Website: walmart
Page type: address-validator
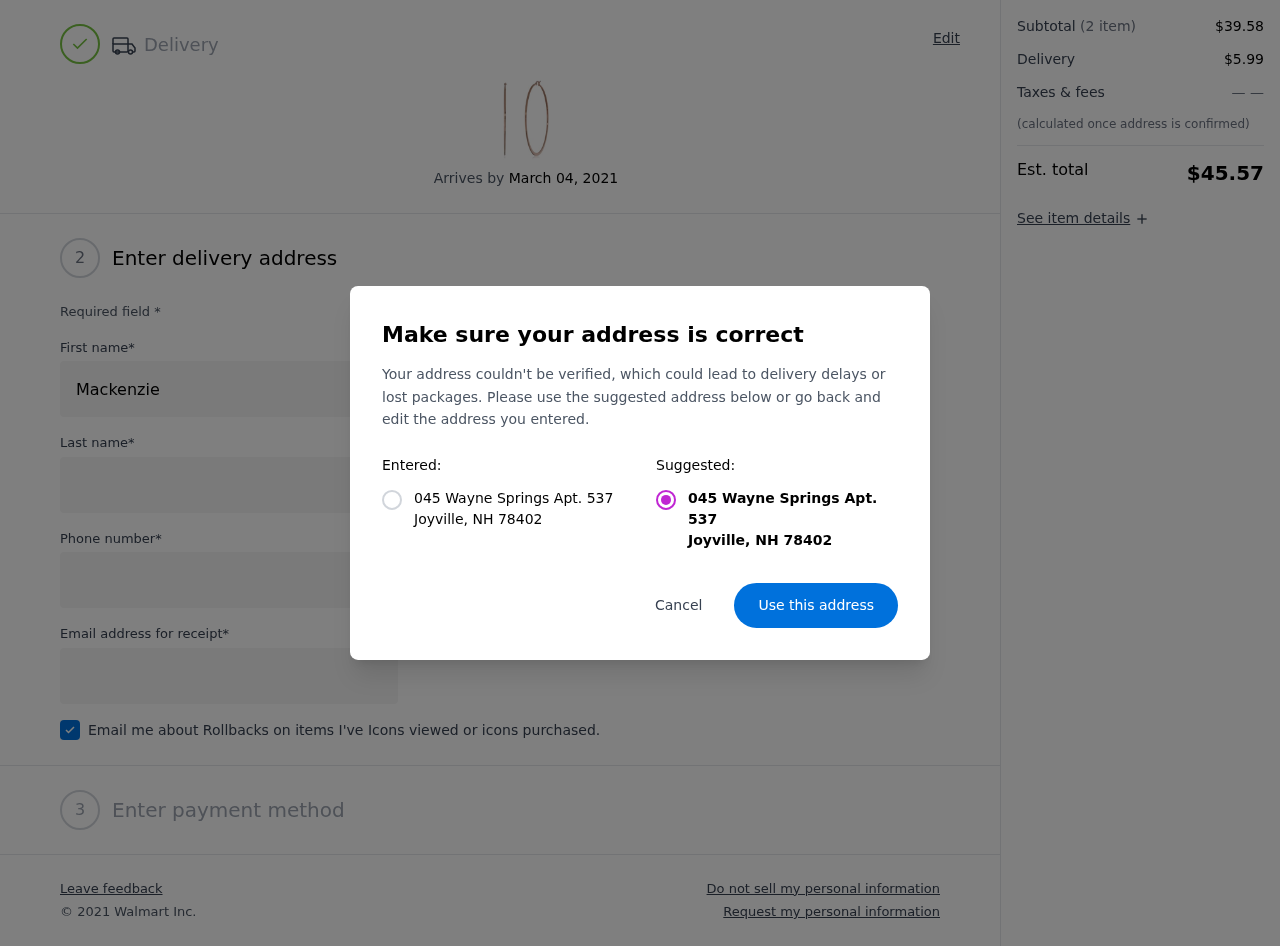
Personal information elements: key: PII_CITY
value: Joyville
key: PII_POSTCODE
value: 78402
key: PII_STATE_ABBR
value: NH
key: PII_STREET
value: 045 Wayne Springs Apt. 537
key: PII_FIRSTNAME
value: Mackenzie
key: PII_LASTNAME
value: Jackson
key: PII_STREET2
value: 7132 Laura Valley
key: PII_PHONE
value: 3758160213
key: PII_EMAIL
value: mackenziejackson@gmail.com
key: PII_POSTCODE_FULL
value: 78402
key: PII_POSTCODE_NUMERIC
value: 78402
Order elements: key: ORDER_DELIVERY_DATE
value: March 04, 2021
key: ORDER_SUBTOTAL
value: $39.58
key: ORDER_SHIPPING_COST
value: $5.99
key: ORDER_TOTAL
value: $45.57